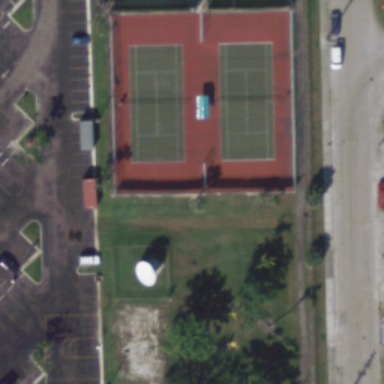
Two tennis courts arranged neatly with a road beside .